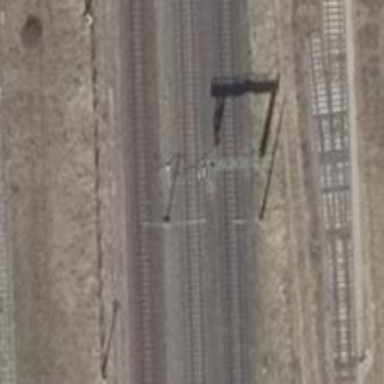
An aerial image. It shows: Railway signal.